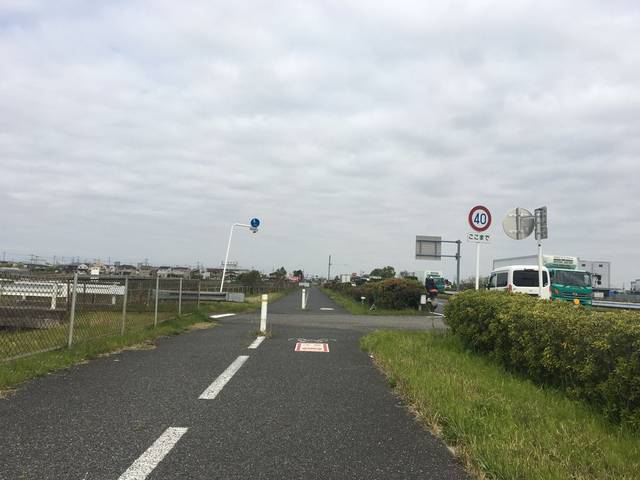
Region: Japan
Coordinates: 35.849, 139.571